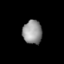
Tissue: lung
Cell type: Others
Senescence score: 0.2363
Nuclear area (px): 447
Mean DAPI intensity: 148.441